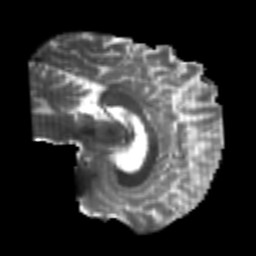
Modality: T2w
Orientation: sagittal
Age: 25
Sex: male
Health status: healthy
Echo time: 0.074 s